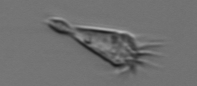
Label: Paratontonia_gracillima